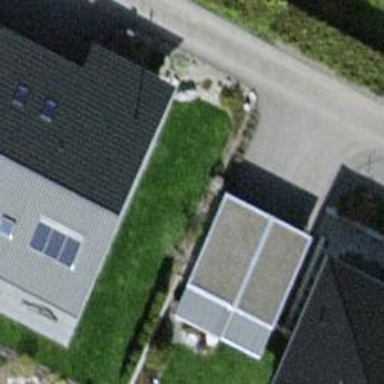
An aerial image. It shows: Garage building.